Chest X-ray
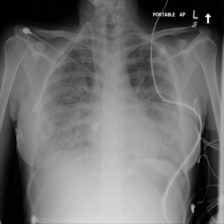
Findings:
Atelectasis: negative
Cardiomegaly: negative
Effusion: negative
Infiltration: negative
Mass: negative
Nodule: negative
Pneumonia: negative
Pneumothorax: negative
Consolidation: negative
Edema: positive
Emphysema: negative
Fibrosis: negative
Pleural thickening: negative
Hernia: negative